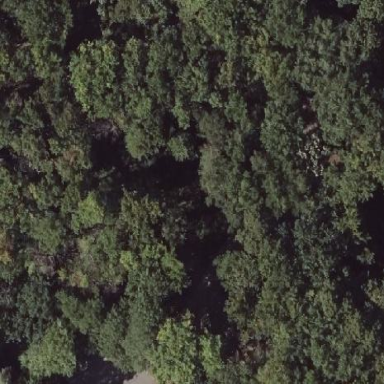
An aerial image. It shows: Mixed woodland area with various types of leaves.